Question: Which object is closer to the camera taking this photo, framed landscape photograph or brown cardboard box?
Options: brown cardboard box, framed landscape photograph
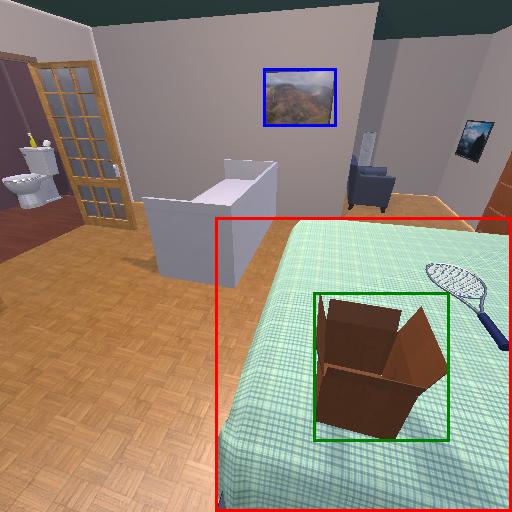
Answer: brown cardboard box